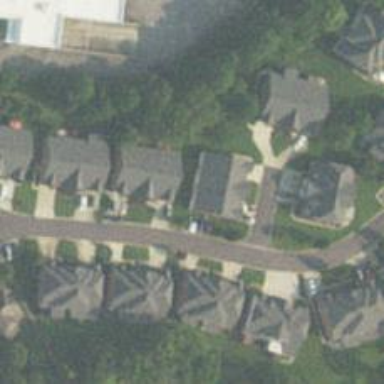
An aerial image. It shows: Neighborhood.